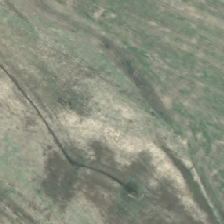
Land cover: high_producing_grassland